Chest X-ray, PA view. Patient: 55 years old, sex F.
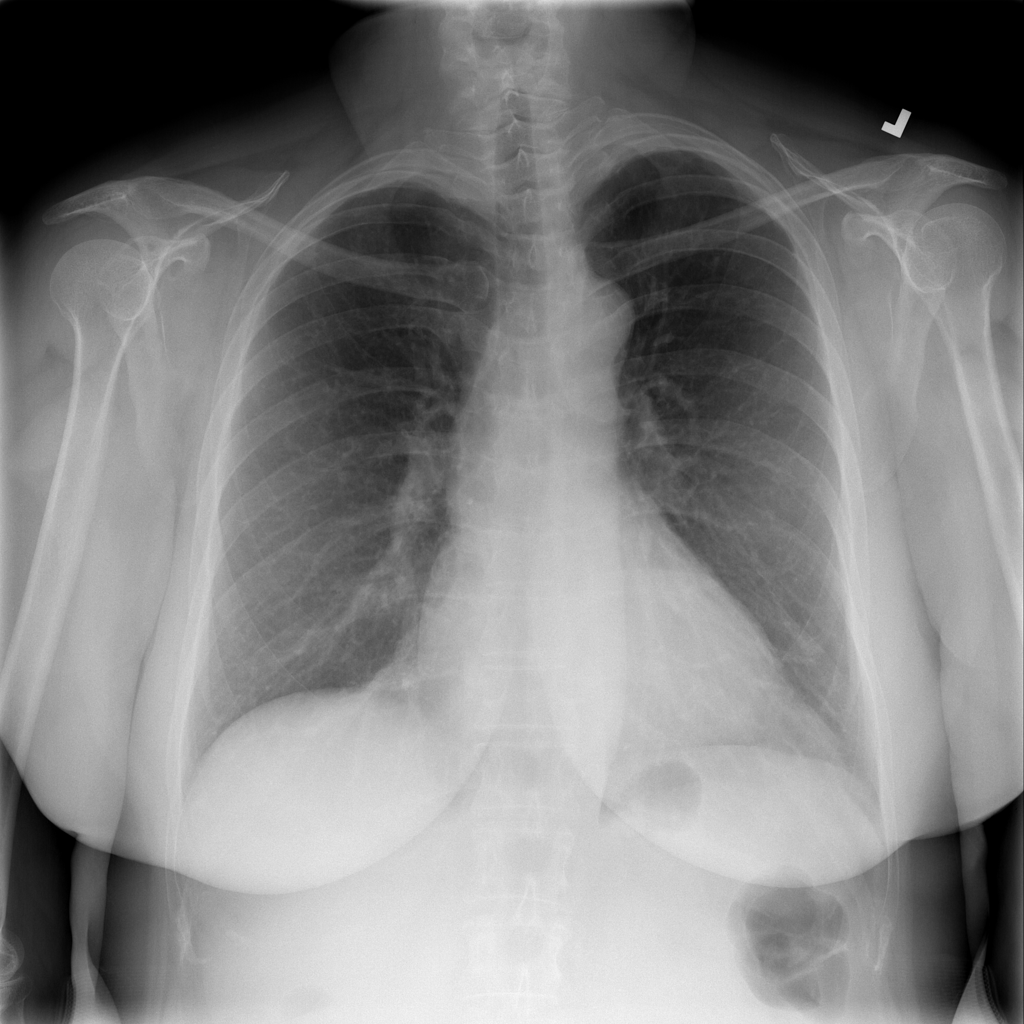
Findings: No Finding